Question: Within the response of an API POST request the location is returned in the header as a key and a value build from 2 parts: URL path+unique id

I'd like to validate within the Postman test only the URL path of the value, because unique Id will be different after every new request.
Example of Location header value in the response:
'api/v1/users/cbca75db-7d7d-4687-9aa0-c68f4rg46465/customers/EXXXXXXXXX/emailaddresses/<PHONE>'
I'd like to validate only:
'api/v1/users/cbca75db-7d7d-4687-9aa0-c68f4rg46465/customers/EXXXXXXXXX/emailaddresses/'
So far i have:
'''
pm.response.to.have.header("Location");
pm.response.to.be.header("Location", "api/v1/users/cbca75db-7d7d-4687-9aa0-c68f4rg46465/customers/E000088/emailaddresses");
'''
But this is not 100% correct
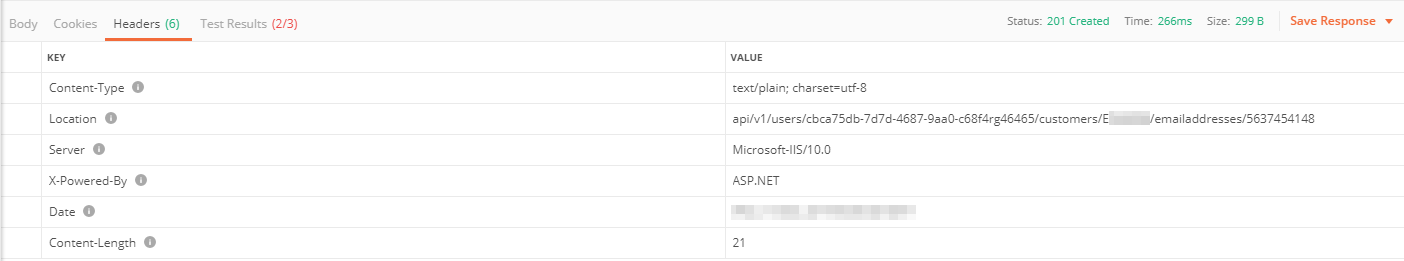
Answer: If you just wanted to that the header contains part of the string you could use something like this:
'''
pm.test("Location Header", () => {
pm.response.to.have.header("Location");
pm.expect(pm.response.headers.get("Location")).to.include("api/v1/users/cbca75db-7d7d-4687-9aa0-c68f4rg46465/customers/EXXXXXXXXX/emailaddresses")
})
'''
I don't know if your 'guid' and 'id' in the URL path would change so this is very much hardcoded and not dynanic.